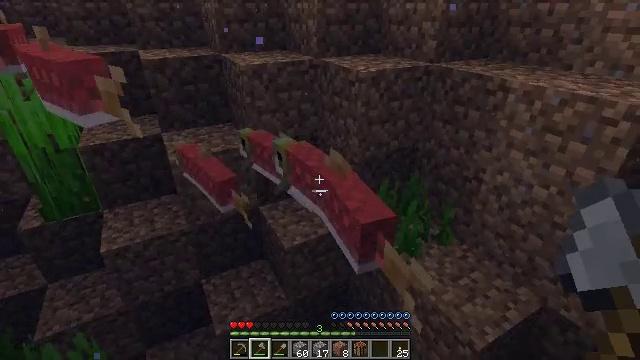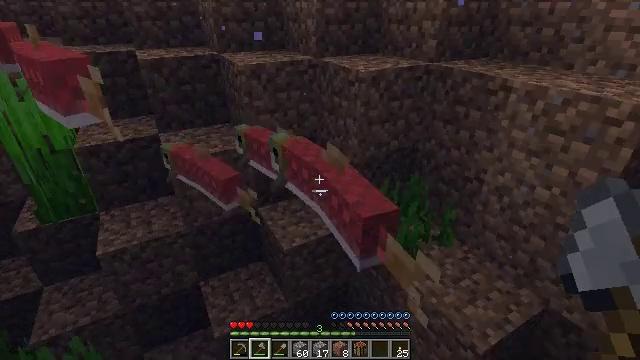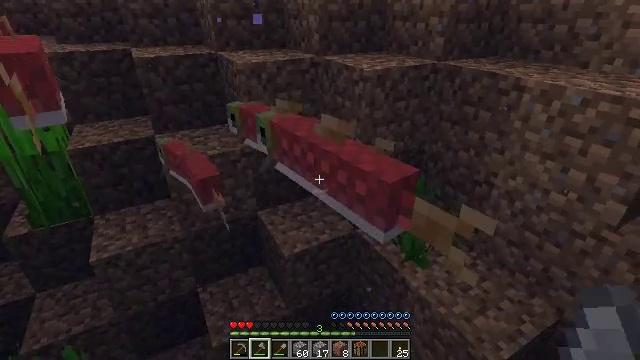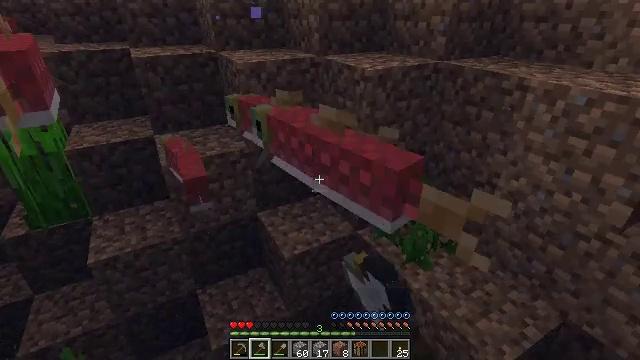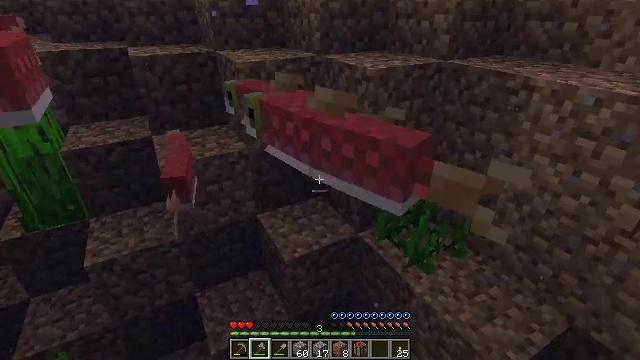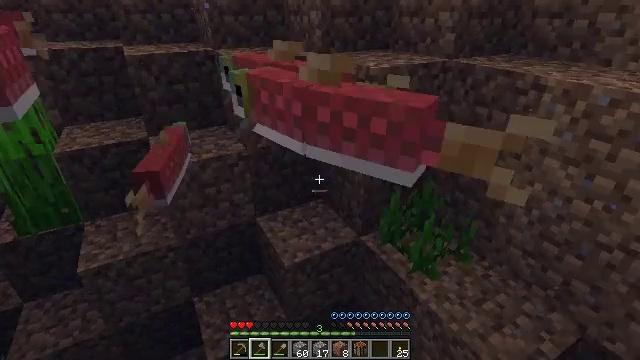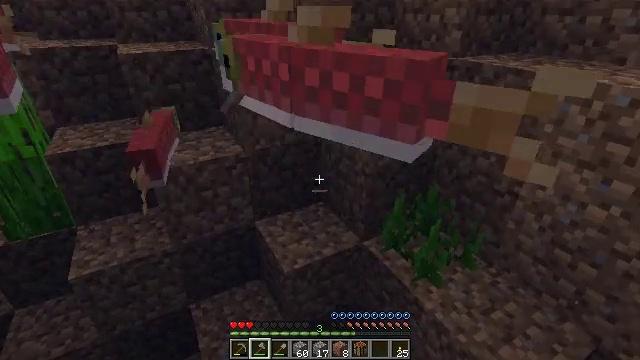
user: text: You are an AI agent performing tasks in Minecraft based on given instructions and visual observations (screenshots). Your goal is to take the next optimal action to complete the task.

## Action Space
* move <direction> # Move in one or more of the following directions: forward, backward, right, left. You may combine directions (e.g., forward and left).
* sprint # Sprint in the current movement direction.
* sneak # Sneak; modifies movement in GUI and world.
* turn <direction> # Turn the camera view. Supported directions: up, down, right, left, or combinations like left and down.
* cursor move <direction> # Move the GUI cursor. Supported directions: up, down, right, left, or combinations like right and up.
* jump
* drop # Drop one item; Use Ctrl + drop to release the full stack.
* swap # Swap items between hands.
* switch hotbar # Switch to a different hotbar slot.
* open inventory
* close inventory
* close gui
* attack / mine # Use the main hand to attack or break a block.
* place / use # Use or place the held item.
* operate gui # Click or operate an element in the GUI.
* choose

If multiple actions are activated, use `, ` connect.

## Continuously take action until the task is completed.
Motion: motion action
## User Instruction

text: Hunt a salmon.
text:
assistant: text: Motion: move forward
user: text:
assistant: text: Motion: move forward, attack / mine
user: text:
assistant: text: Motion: move forward, attack / mine
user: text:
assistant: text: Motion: move forward, attack / mine
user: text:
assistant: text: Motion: move forward
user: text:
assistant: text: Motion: move forward, attack / mine
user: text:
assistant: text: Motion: attack / mine